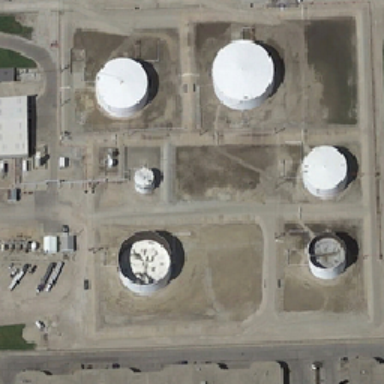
The image is mainly based on gray plane .